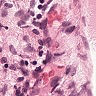
Metastatic tissue present: no